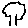
Label: tree